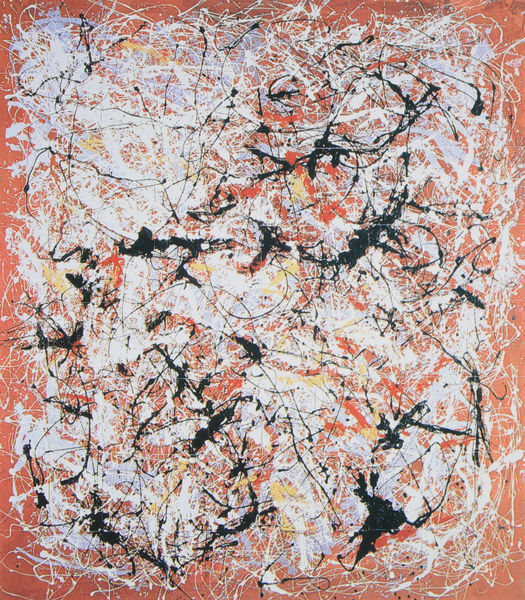
Titel: 'V.I. Lenin' by V. Charangovitch (1970) in the Style of Jackson Pollock
Künstler: Art & Language
Institution: (Privatsammlung)
Schlagwörter: gemälde, weiß, gelb, orange, schwarz, rot, malerei, muster, öl, abstrakt, farben, modern, farbe, linien, amerika, rand, punkte, farbflächen, acryl, spritzer, kleckse, verlauf, tropfen, gespritzt, verteilung, pollock, action painting, drip painting, jackson pollock, drip, zufall, dripping, drip paintig, gespritz, unegelmässigkeit